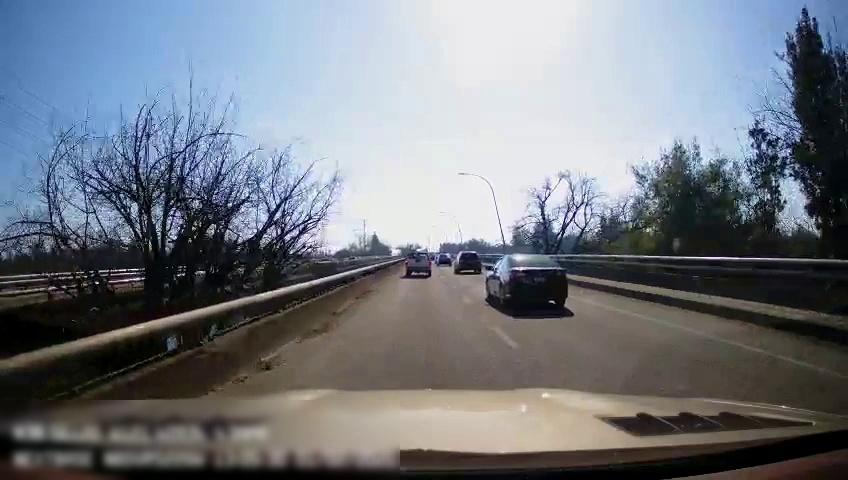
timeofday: Day
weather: Sunny
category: Drivable Space
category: Vehicles | Truck
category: Vehicles | Car
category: Vehicles | SUV
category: Vehicles | Car
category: Lanes | Current Lane
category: Lanes | Alternate Lane